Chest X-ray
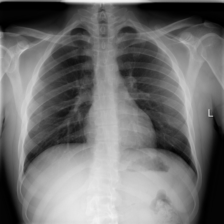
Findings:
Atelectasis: negative
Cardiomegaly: negative
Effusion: negative
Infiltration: negative
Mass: negative
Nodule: negative
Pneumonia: negative
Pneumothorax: negative
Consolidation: negative
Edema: negative
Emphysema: negative
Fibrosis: negative
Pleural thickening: negative
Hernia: negative